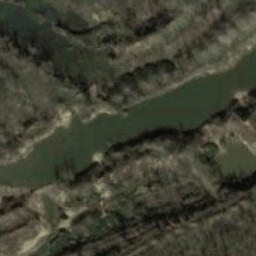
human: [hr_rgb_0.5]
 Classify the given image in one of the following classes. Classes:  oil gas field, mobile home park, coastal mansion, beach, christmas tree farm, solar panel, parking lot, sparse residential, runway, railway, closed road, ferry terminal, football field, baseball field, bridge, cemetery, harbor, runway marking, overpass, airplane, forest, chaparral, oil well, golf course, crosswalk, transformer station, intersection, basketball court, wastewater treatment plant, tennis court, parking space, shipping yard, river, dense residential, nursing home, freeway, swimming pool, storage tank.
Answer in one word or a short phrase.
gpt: river